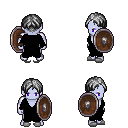
a pixel art fantasy rpg character, male body template, dark elf, purple skin, black robe, teal pants, gray parted hairstyle, white slippers, shield, four views (front, back, left, right), 2x2 character sprite sheet, small pixel art, hard edges, no anti-aliasing